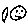
Label: moon